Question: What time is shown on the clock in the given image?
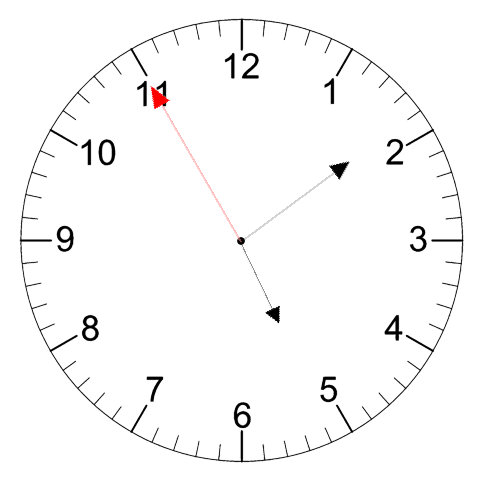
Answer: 05:08:55